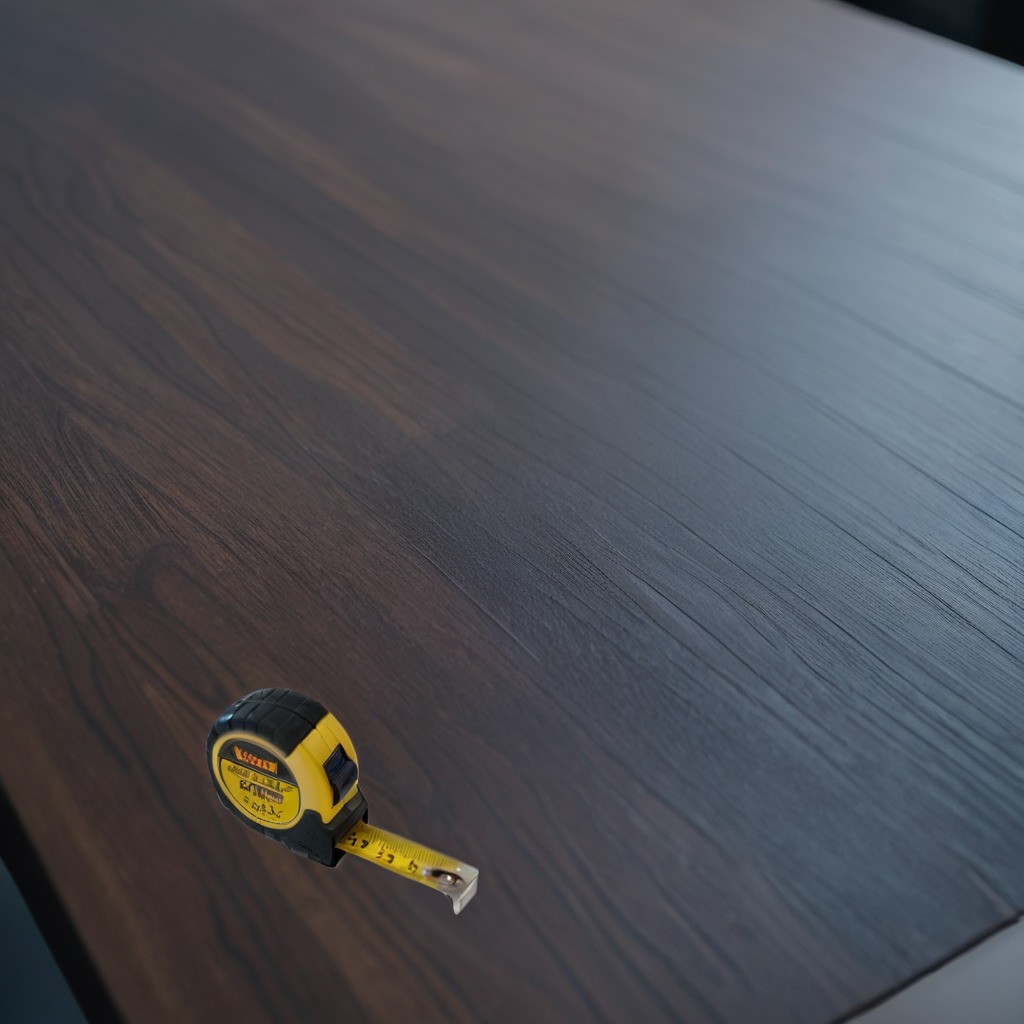
A measuring tape lies on the old table.